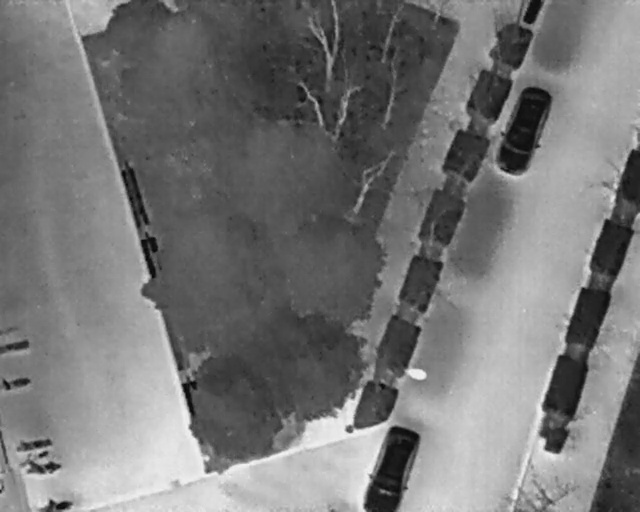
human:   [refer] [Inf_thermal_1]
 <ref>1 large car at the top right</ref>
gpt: <box>[[74, 21, 89, 29, 19]]</box>

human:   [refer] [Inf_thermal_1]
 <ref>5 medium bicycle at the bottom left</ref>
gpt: <box>[[1, 71, 3, 77, 2], [4, 82, 6, 90, 172], [3, 85, 6, 92, 157], [5, 87, 7, 94, 179], [7, 94, 9, 102, 2]]</box>